高二 · 度量几何学
5. 如图 $\triangle A B C$ 中, 已知点 $\mathrm{D}$ 在 $\mathrm{BC}$ 边上, $\mathrm{AD} \perp \mathrm{AC}, \sin \angle B A C=\frac{2 \sqrt{2}}{3}, A B=3 \sqrt{2}, A D=3$, 则 $B D$ 的长为 \$ \qquad \$ .

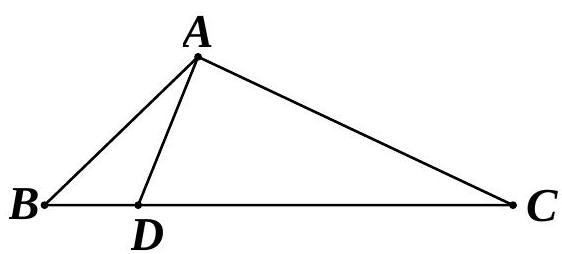
答案: $\sqrt{3}$
解析: $\because \sin \angle B A C=\sin \left(\angle B A D+\frac{\pi}{2}\right)=\cos \angle B A D=\frac{2 \sqrt{2}}{3}$

$\therefore$ 根据余弦定理可得 $\cos \angle B A D=\frac{A B^{2}+A D^{2}-B D^{2}}{2 A B \bullet A D}, \therefore \frac{2 \sqrt{2}}{3}=\frac{(3 \sqrt{2})^{2}+3^{2}-B D^{2}}{2 \times 3 \sqrt{2} \times 3} \therefore B D=\sqrt{3}$.